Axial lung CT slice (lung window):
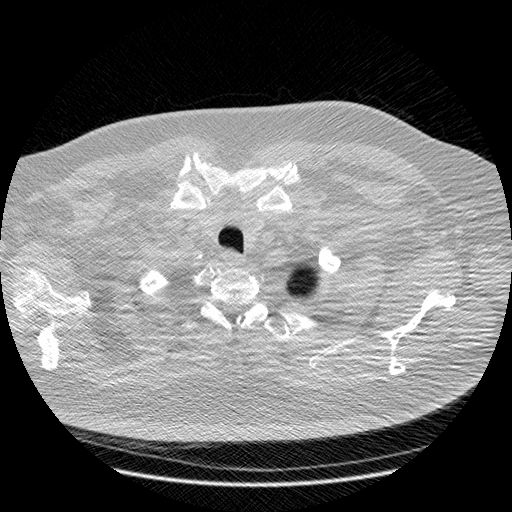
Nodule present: no